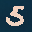
Label: 5